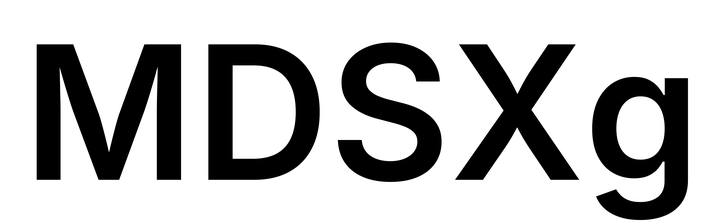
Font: Inter_SemiBold